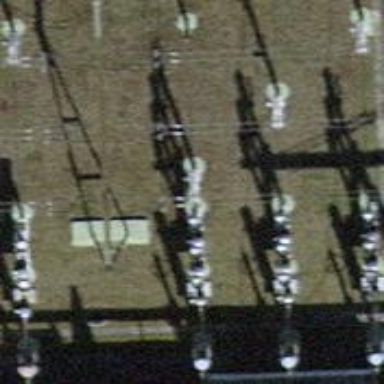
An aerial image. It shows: Power line carrying busbar.